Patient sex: F
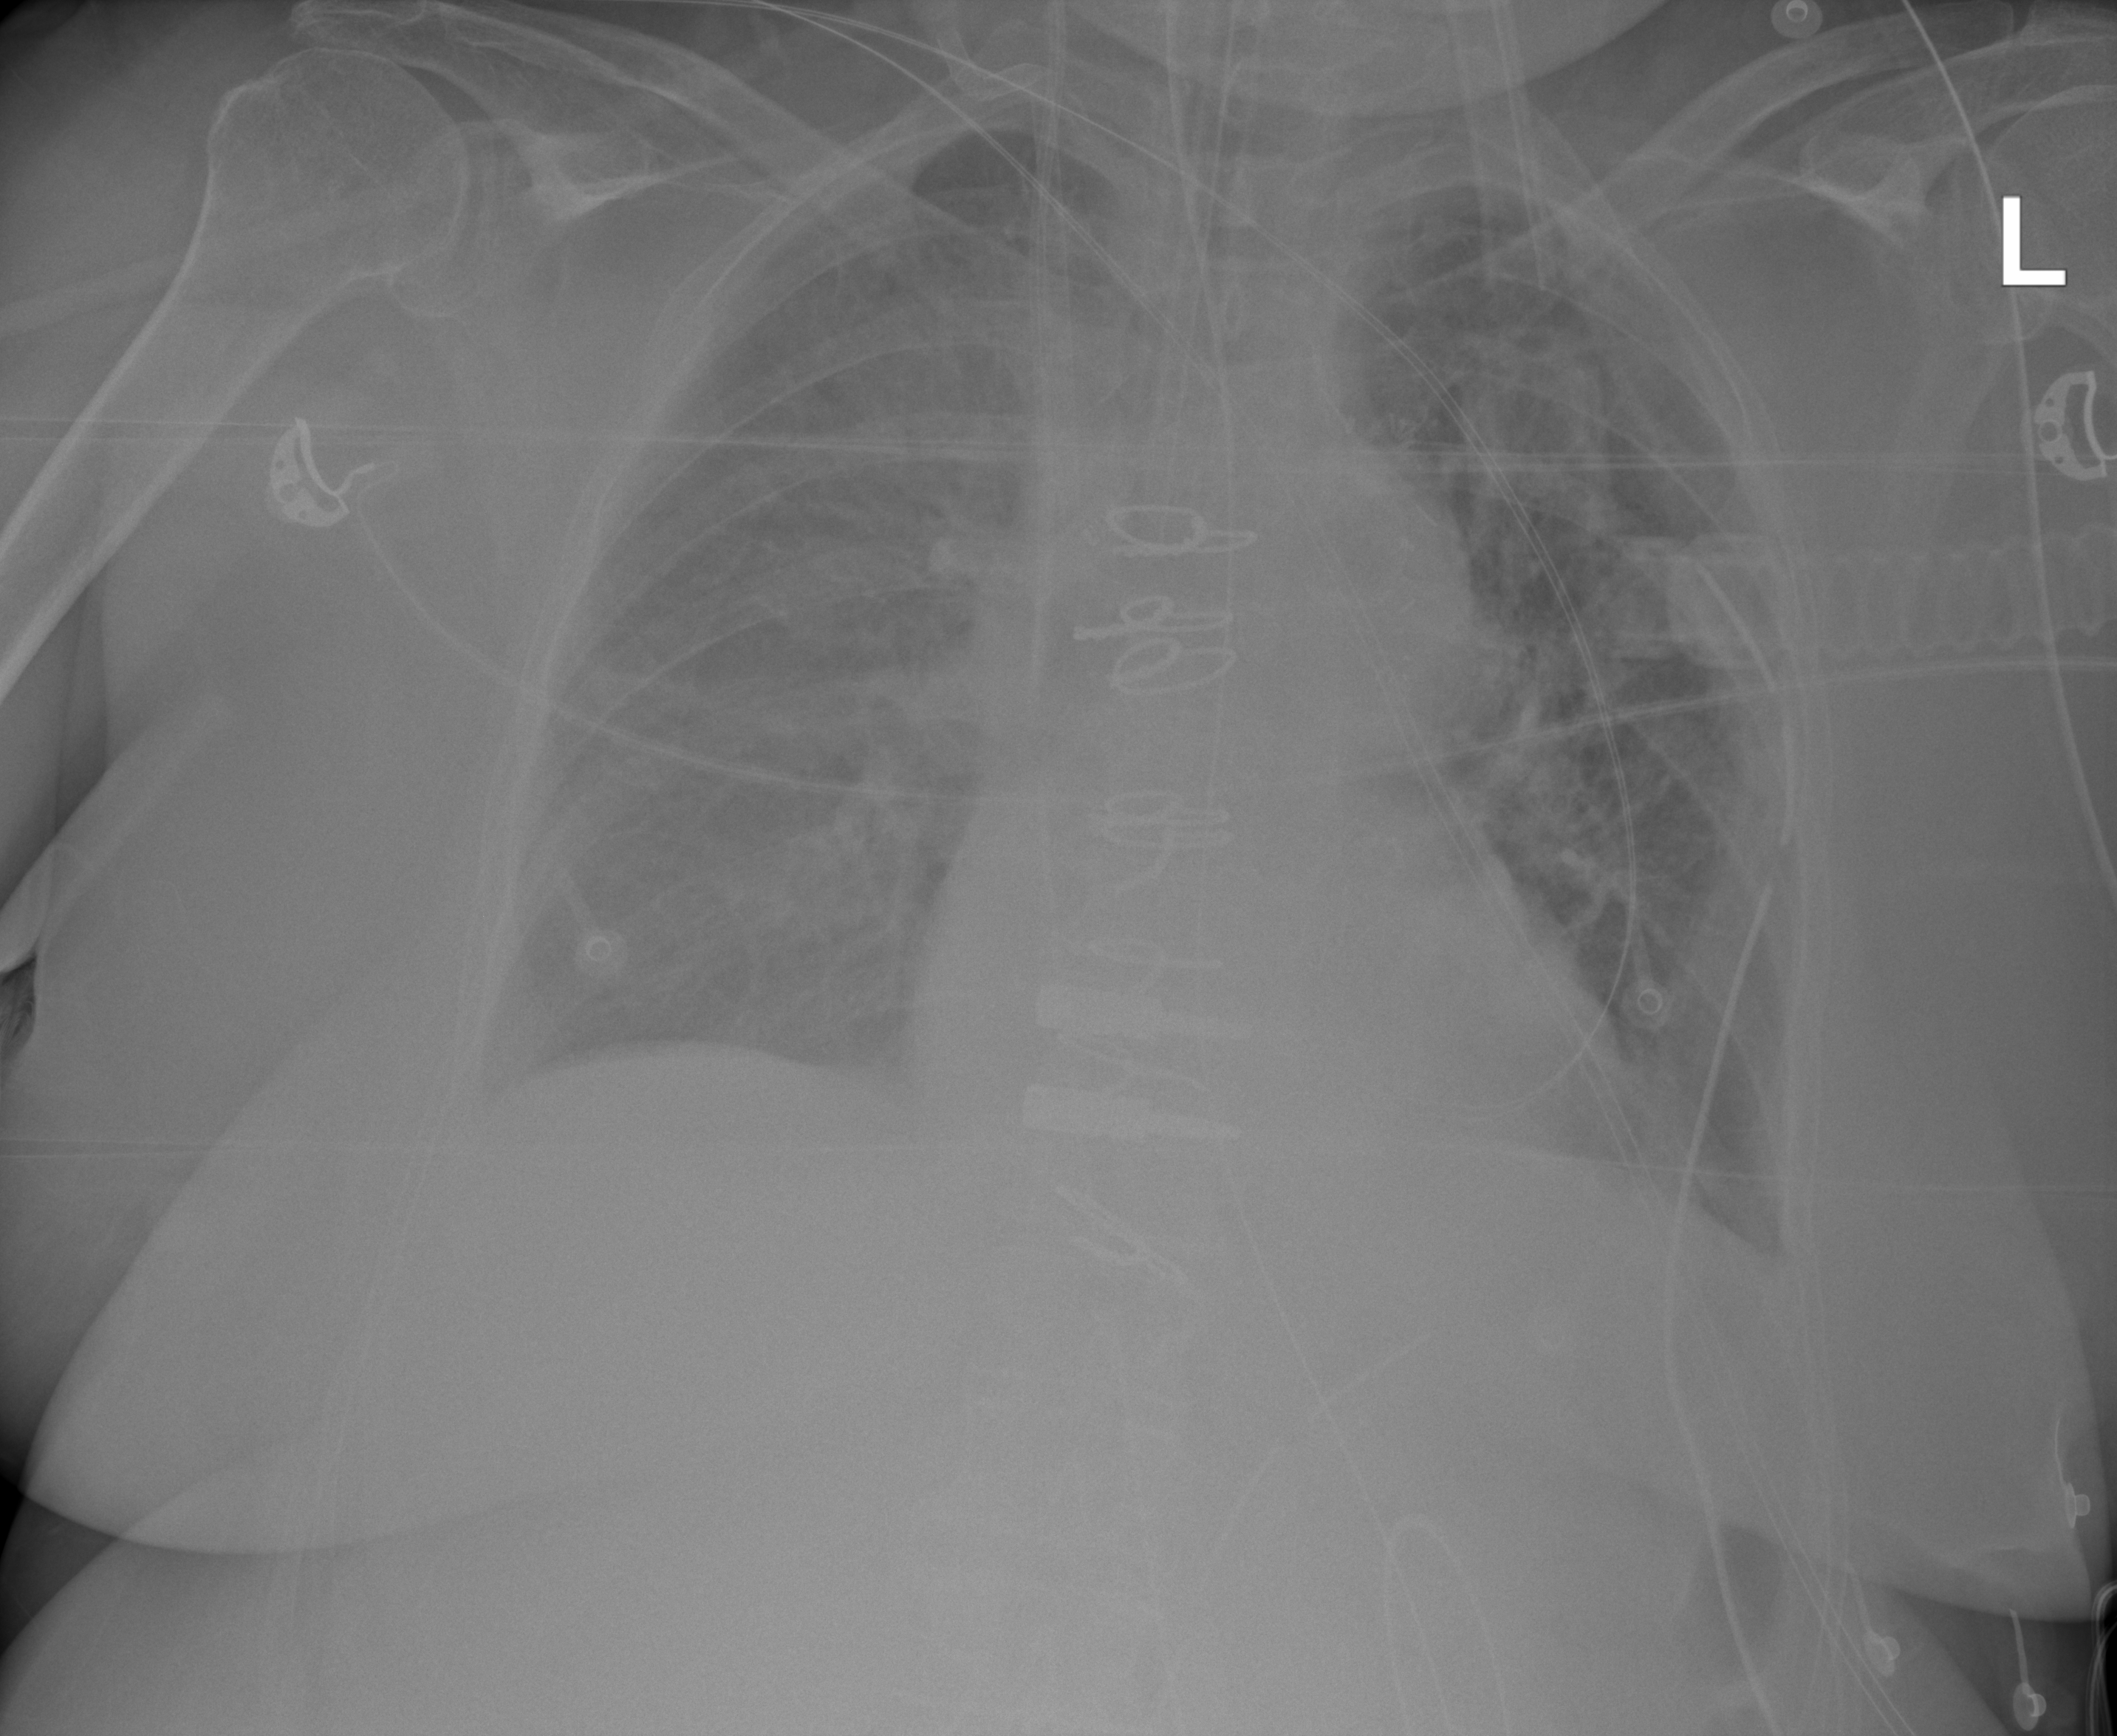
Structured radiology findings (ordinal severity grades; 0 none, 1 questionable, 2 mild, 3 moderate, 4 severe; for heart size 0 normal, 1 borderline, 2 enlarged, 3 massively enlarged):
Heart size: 2
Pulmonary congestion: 3
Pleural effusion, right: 2
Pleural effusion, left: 2
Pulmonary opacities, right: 3
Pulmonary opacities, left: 3
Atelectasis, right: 3
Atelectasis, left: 2